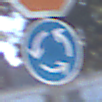
Verkehrszeichen: Kreisverkehr
Zusatzzeichen oben: Stop
Umgebung: Outdoor, Suburban
Tageszeit: MorningAfternoon
Wetter: PartlyCloudy
Licht: Natural
Jahreszeit: NotSpecified
Kontrast: HighContrast